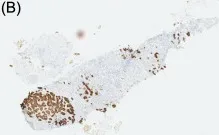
Pathological findings of specimens obtained by percutaneous liver biopsy in cases 1 , hepatocyte staining.
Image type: pathology (immunostaining)